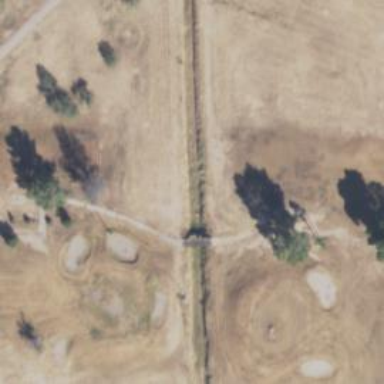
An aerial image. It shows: Path for golf carts.